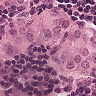
Metastatic tissue present: yes